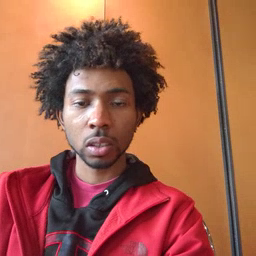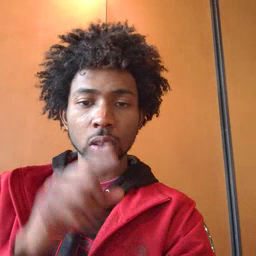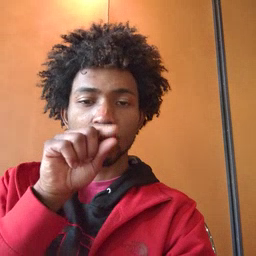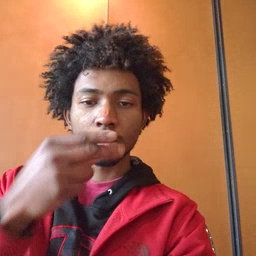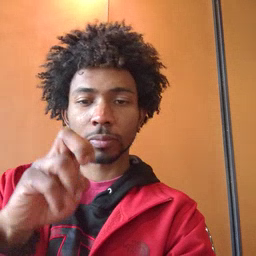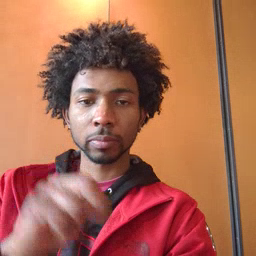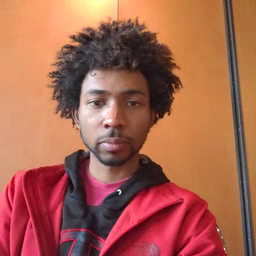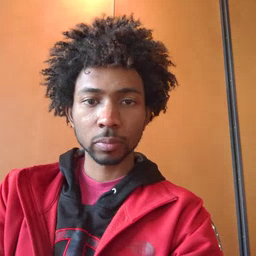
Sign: hen